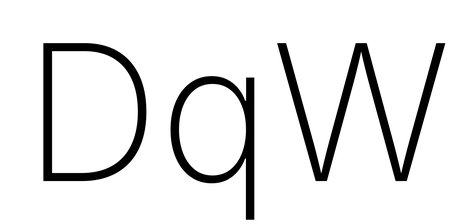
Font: Inter_ExtraLight